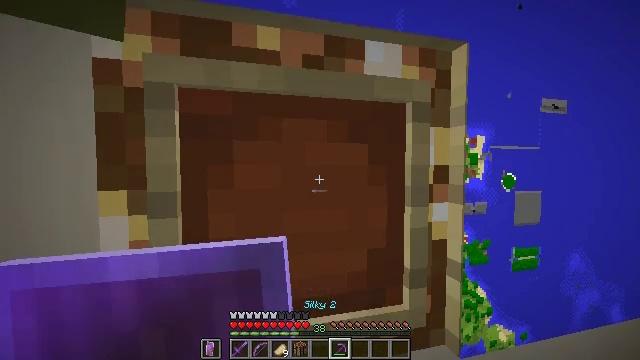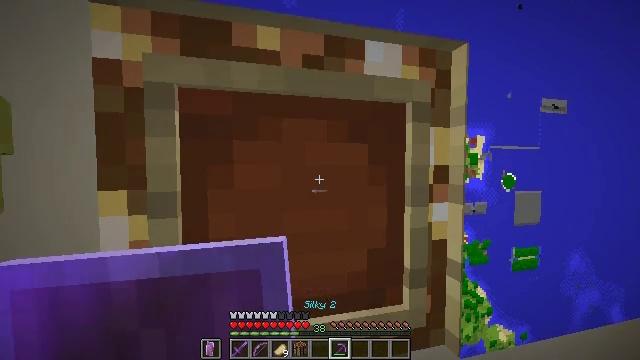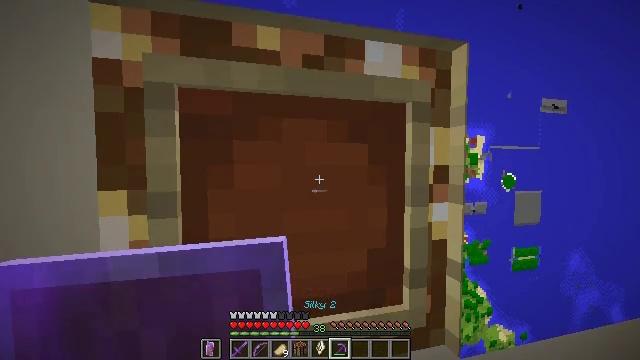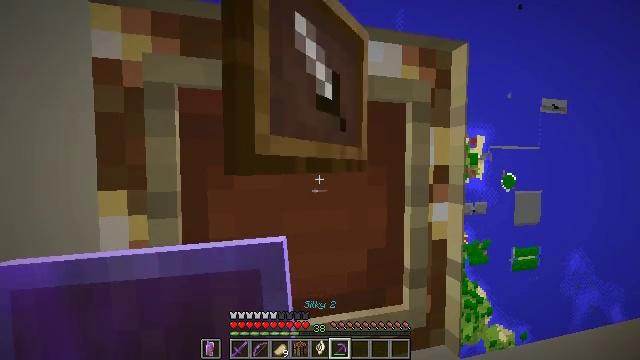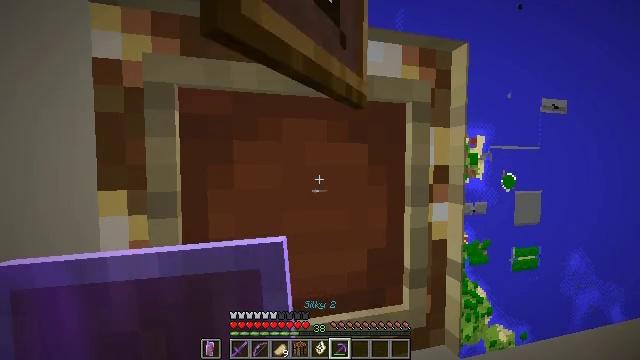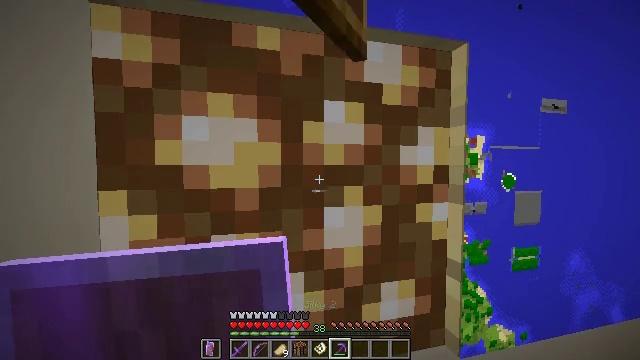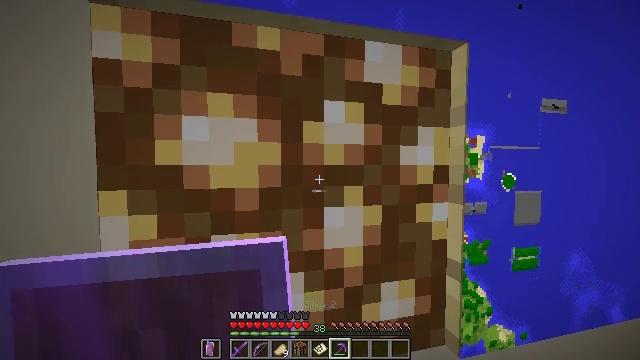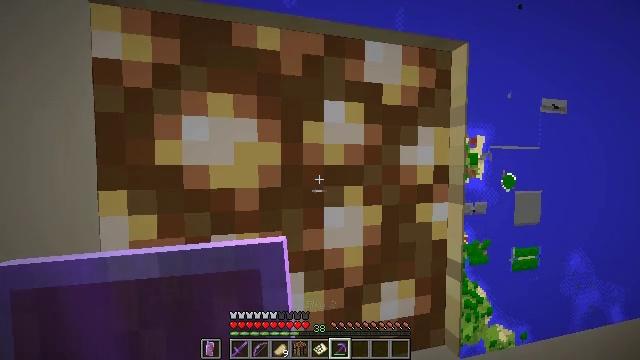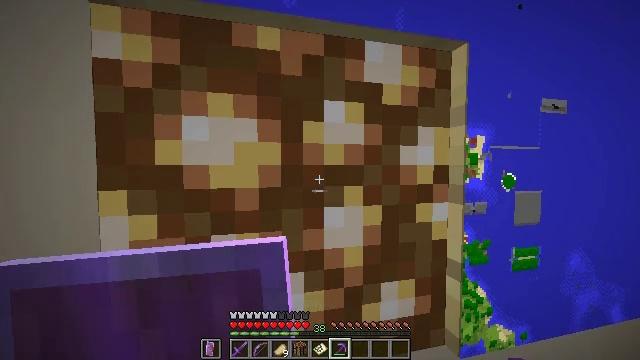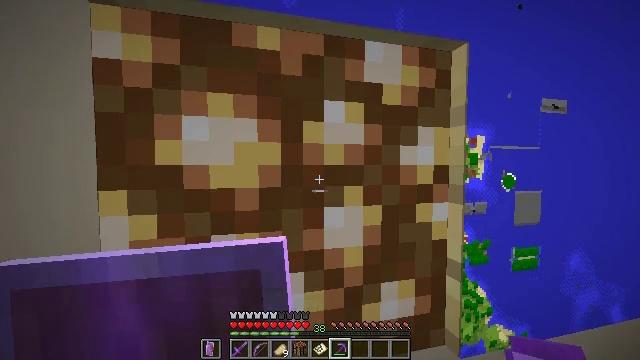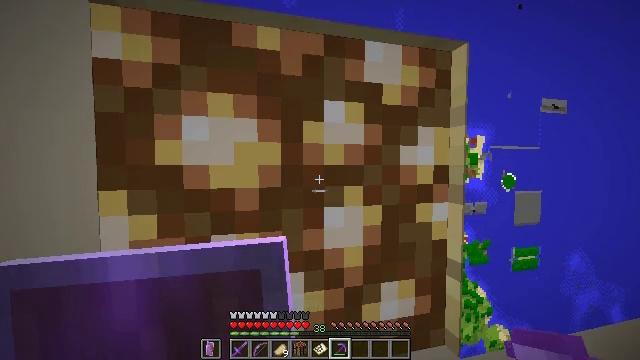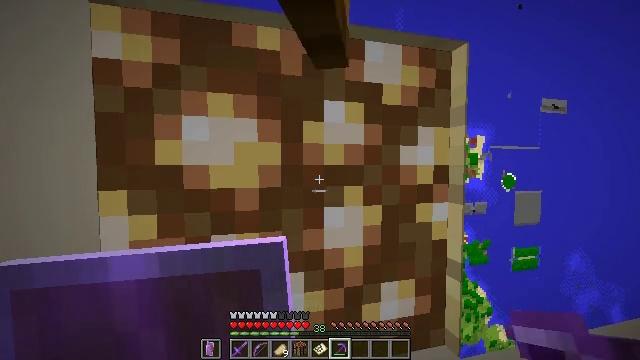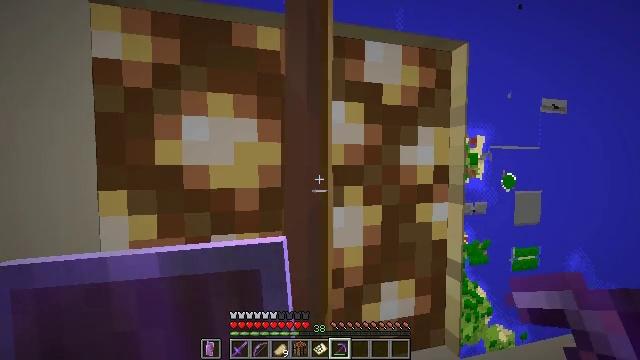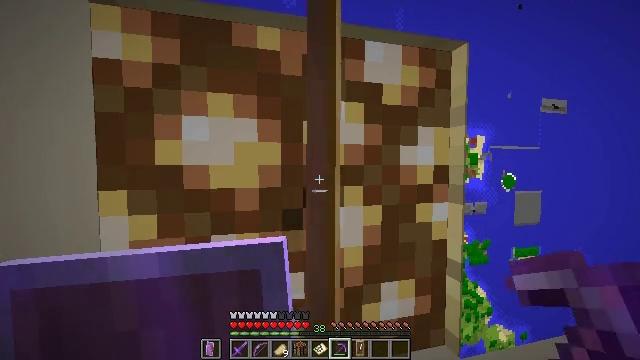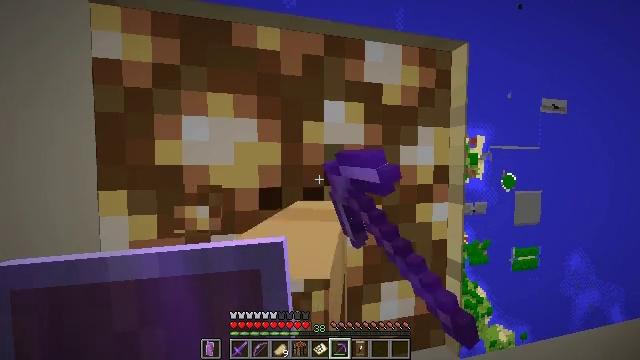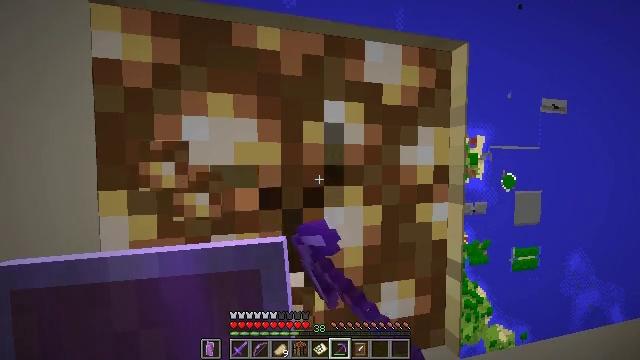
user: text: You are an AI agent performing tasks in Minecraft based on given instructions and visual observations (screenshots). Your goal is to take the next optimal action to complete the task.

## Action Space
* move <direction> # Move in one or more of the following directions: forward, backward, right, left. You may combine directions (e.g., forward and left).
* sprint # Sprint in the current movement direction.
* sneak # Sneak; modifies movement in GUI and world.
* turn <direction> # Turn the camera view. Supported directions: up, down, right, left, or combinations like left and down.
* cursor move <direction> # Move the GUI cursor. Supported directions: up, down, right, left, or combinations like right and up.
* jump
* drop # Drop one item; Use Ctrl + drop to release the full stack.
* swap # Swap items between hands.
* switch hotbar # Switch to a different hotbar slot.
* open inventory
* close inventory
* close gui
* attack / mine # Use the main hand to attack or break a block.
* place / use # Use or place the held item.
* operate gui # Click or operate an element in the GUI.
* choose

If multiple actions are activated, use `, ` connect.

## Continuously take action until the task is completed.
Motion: motion action
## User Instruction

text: Destroy the glowstone to harvest components.
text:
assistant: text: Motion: no_op
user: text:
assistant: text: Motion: no_op
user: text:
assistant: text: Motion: no_op
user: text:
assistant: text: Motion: no_op
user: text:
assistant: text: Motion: no_op
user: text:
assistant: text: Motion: no_op
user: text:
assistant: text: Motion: no_op
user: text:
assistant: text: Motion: no_op
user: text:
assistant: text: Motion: no_op
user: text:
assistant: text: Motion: no_op
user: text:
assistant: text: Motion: no_op
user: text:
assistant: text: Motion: no_op
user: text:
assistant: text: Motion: attack / mine
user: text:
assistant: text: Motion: attack / mine
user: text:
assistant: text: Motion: attack / mine
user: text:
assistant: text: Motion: no_op
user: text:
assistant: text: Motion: no_op
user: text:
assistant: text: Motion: no_op
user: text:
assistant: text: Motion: no_op
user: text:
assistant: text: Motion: no_op
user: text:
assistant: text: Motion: no_op
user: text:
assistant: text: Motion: no_op
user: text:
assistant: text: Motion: no_op
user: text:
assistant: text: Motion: no_op
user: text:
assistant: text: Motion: attack / mine
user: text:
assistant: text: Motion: attack / mine
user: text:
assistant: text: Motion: attack / mine
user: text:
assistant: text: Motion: attack / mine
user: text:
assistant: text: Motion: attack / mine
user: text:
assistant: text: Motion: attack / mine